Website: home-depot
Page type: customer-info-address
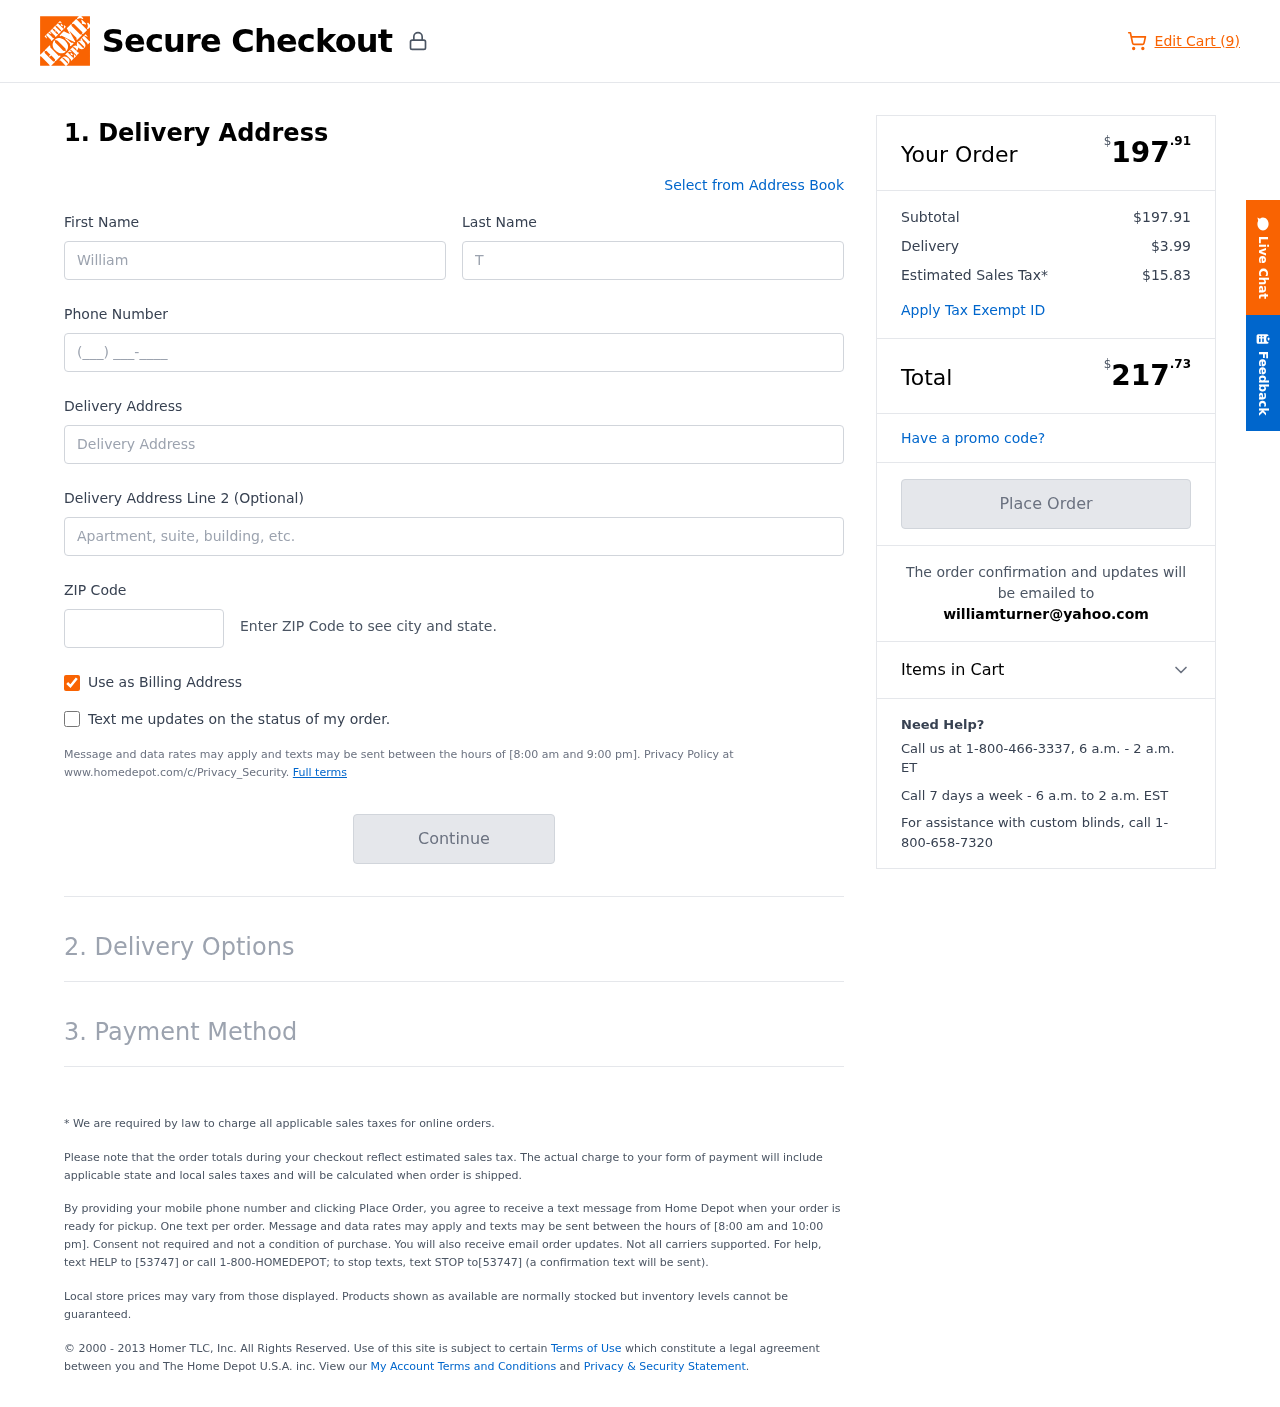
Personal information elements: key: PII_EMAIL
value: williamturner@yahoo.com
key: PII_FIRSTNAME
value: William
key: PII_LASTNAME
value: Turner
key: PII_PHONE
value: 8302836287
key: PII_POSTCODE
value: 10120
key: PII_STREET
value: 68301 Alyssa Shores Suite 955
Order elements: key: ORDER_NUM_ITEMS
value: Edit Cart (9)
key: ORDER_SUBTOTAL_HEADER
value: $197.91
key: ORDER_SUBTOTAL
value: $197.91
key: ORDER_SHIPPING_COST
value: $3.99
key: ORDER_TAX
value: $15.83
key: ORDER_TOTAL2
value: $217.73